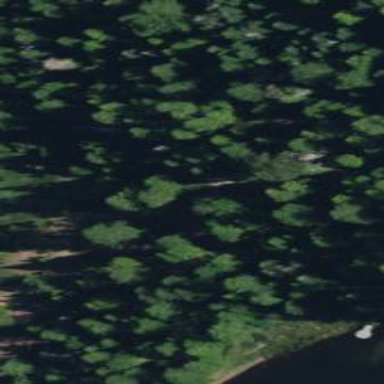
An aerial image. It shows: Woodland with evergreen needle-leaved trees.